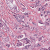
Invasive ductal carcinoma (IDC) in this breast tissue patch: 1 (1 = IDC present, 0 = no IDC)